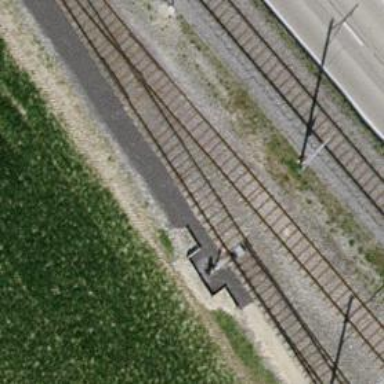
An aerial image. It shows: Railway switch.